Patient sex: M
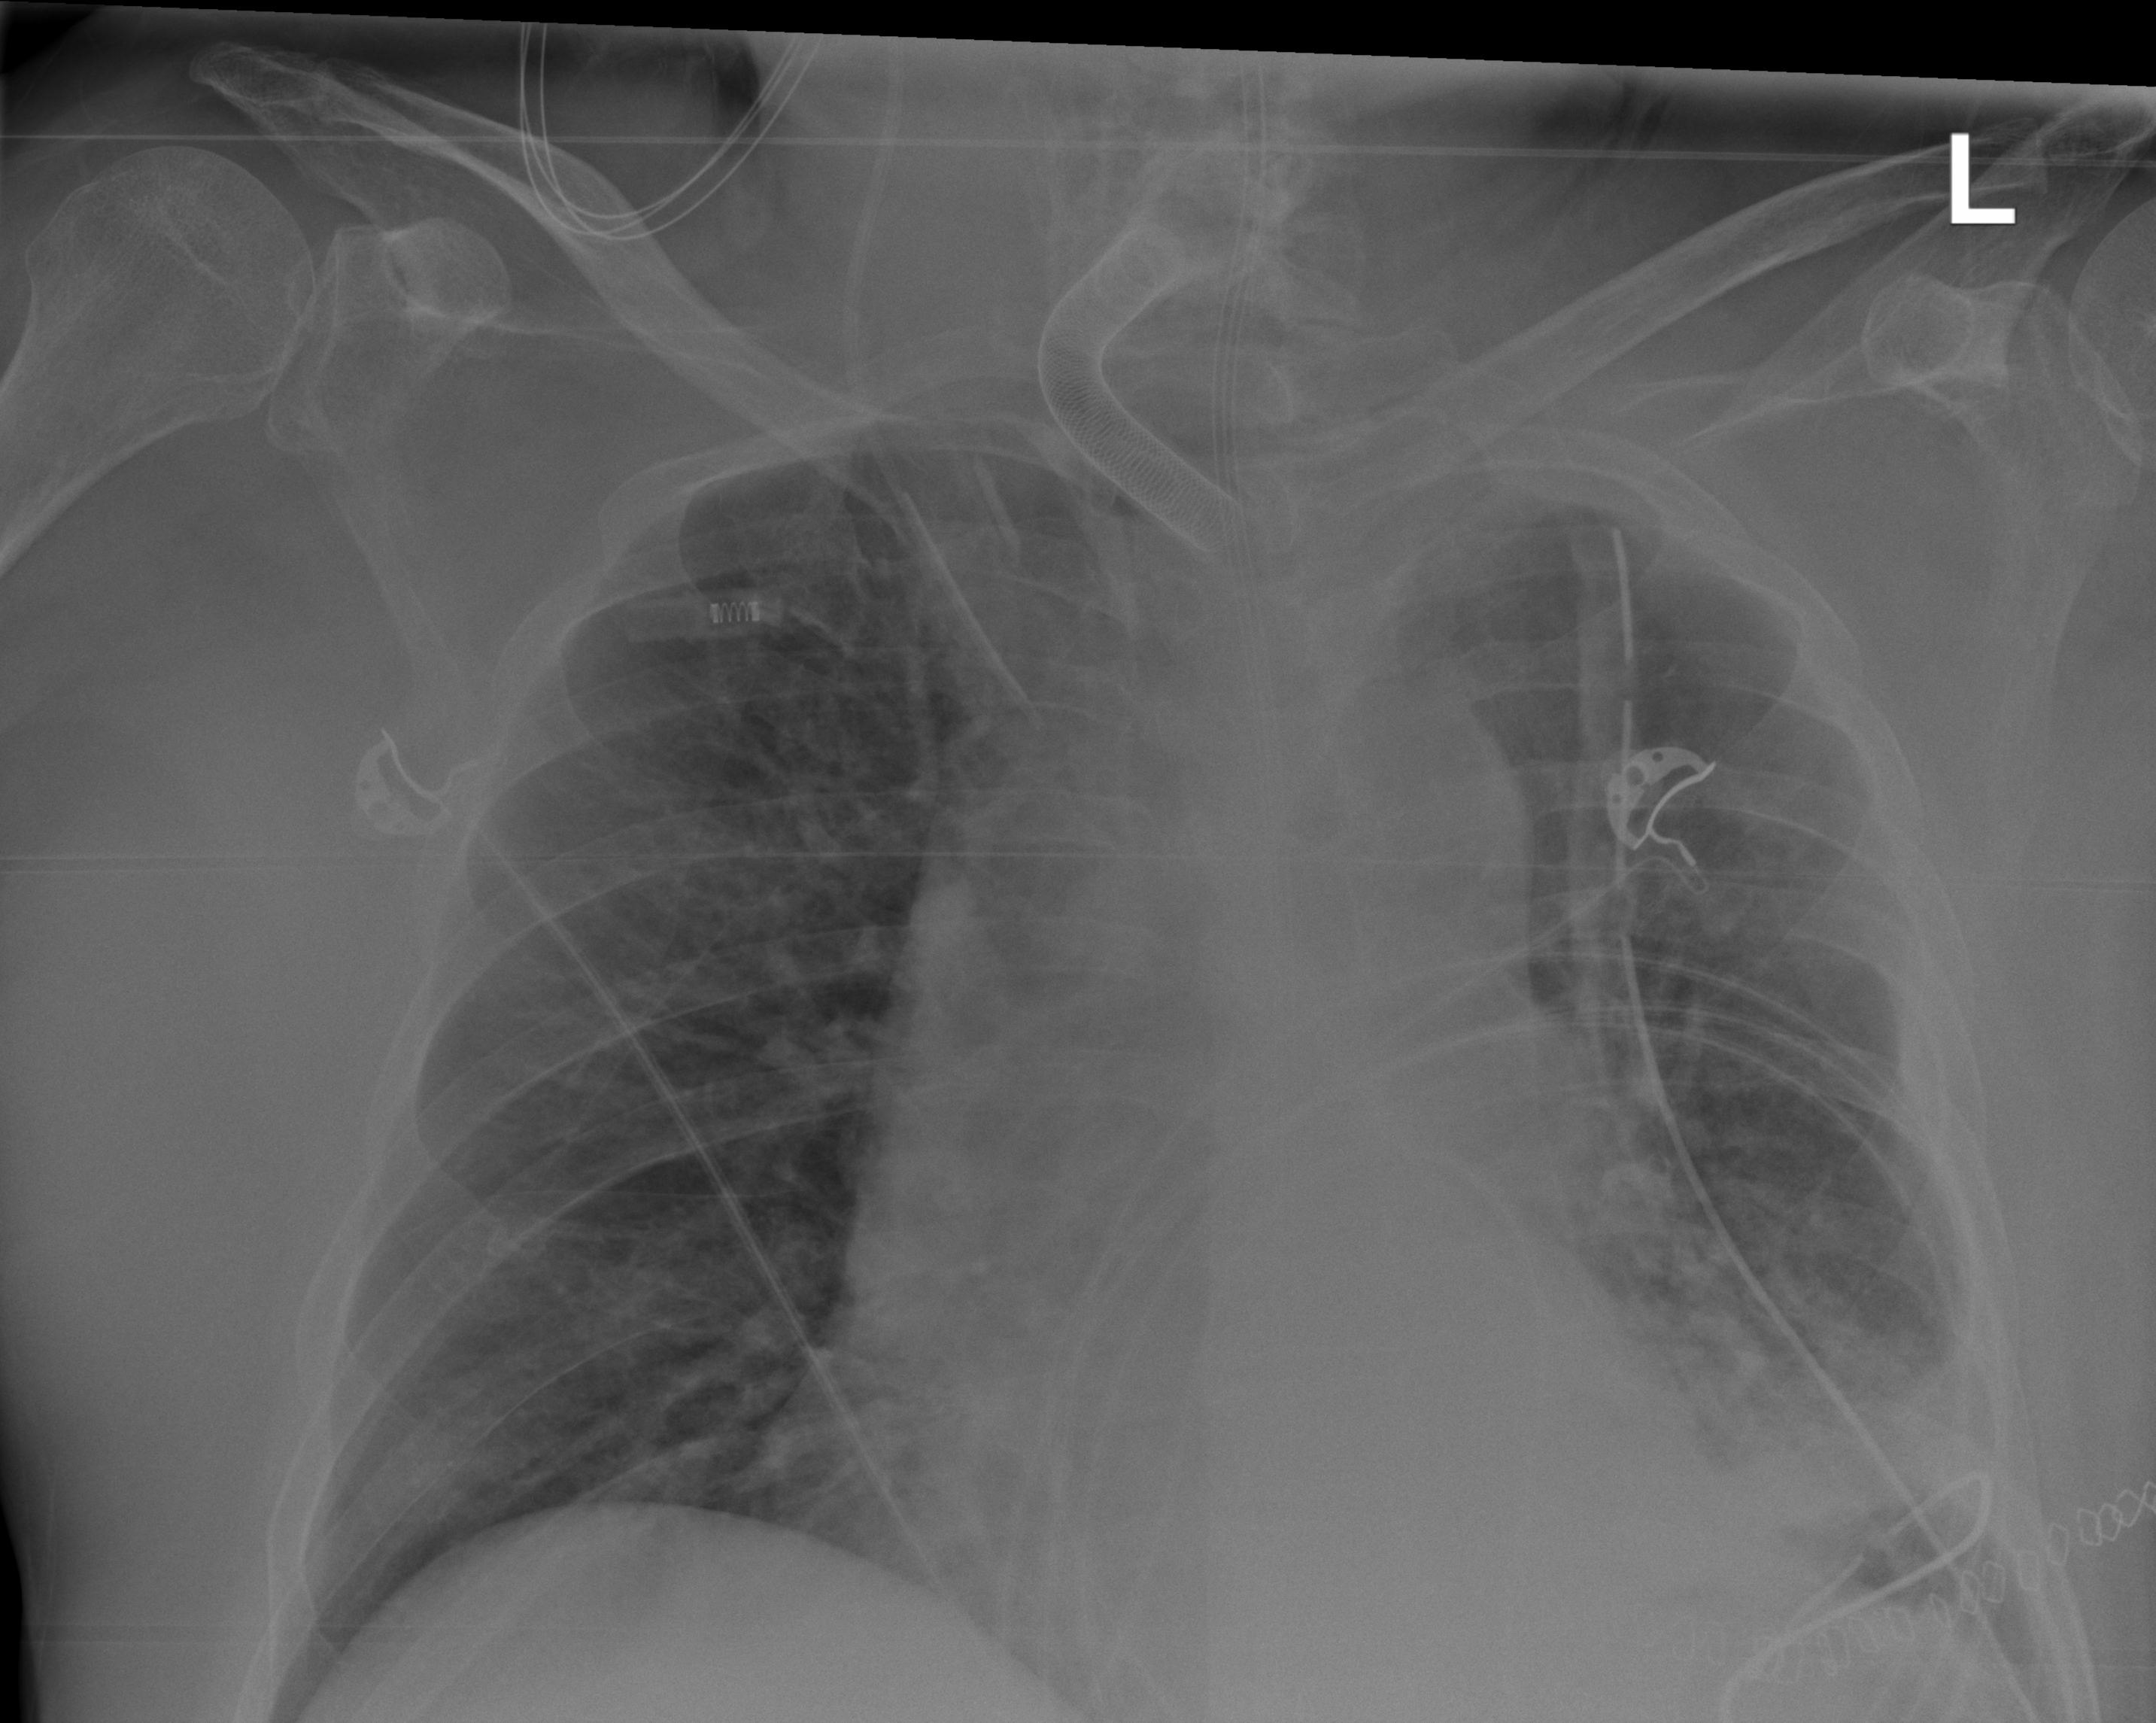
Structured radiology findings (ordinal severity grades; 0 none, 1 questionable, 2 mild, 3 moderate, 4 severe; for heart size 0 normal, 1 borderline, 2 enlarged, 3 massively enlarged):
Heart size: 2
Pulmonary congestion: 2
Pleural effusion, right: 0
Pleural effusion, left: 2
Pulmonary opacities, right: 0
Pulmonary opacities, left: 3
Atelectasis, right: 2
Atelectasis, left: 2